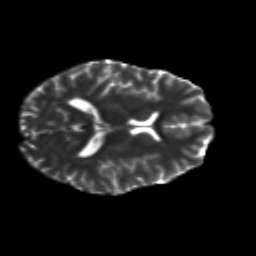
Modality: T2w
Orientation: axial
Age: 31
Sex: female
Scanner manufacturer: siemens
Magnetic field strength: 3 T
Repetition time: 8.8 s
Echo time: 0.085 s